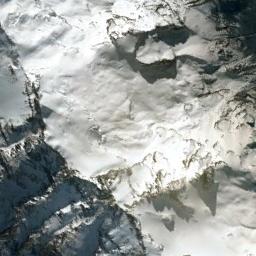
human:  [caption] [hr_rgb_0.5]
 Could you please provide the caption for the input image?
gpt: The snowberg is covered with snow and ice .

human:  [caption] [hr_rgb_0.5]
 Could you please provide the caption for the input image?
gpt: A snow-covered mountain covered in large areas .

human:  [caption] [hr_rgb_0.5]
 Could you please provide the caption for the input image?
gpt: The snow berg is consist of bare land and white snow .

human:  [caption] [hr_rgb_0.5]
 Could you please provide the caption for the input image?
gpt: There is snow on the part of the snowberg .

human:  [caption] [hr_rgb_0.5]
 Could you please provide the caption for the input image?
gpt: There are much snow on the snowberg .